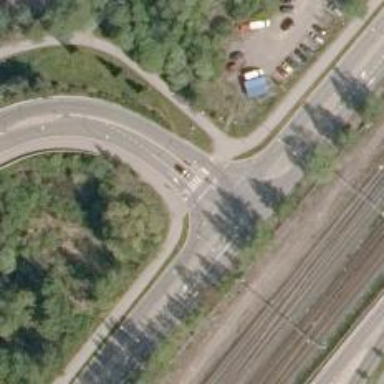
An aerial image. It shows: Asphalt road at the secondary link level.